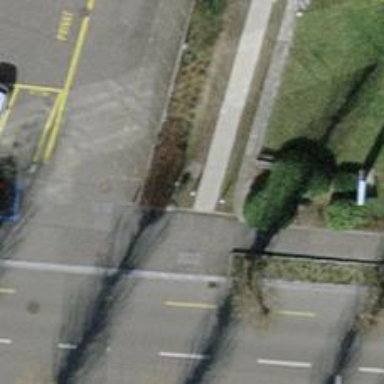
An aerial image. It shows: Bollard barrier.